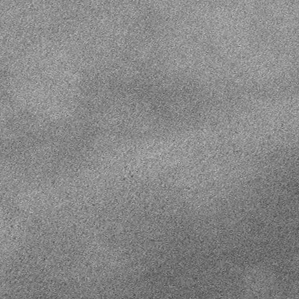
Label: frost